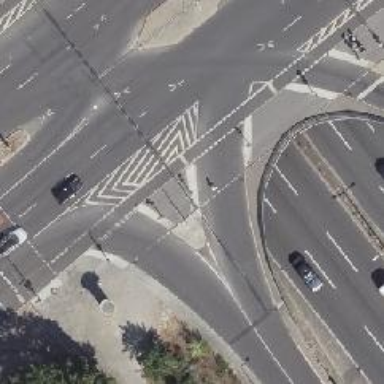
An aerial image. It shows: Road crossing with traffic signals.